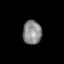
Tissue: skin
Cell type: Epithelial cells
Senescence score: 0.8513
Nuclear area (px): 444
Mean DAPI intensity: 137.16